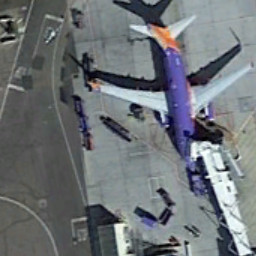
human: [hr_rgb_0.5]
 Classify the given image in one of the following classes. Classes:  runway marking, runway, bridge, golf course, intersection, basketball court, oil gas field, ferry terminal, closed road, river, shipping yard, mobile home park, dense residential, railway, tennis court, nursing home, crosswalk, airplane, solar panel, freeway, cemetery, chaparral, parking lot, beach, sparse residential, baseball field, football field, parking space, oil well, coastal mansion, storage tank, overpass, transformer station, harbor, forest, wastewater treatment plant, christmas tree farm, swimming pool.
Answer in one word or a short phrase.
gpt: airplane